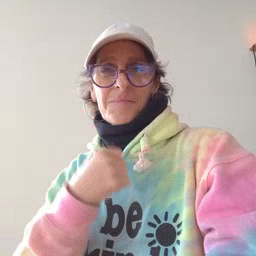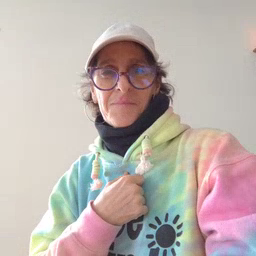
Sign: up